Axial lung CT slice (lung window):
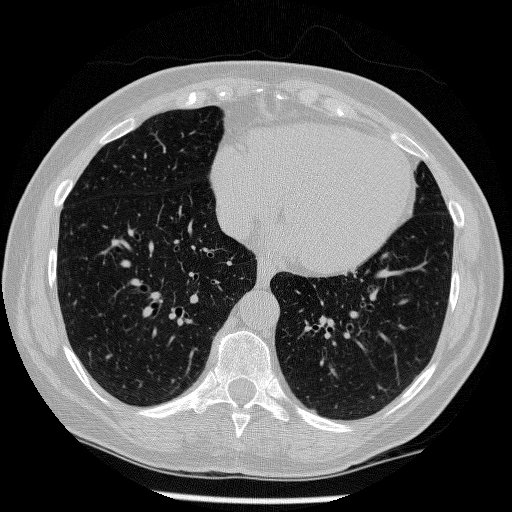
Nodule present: yes
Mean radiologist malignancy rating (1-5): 3